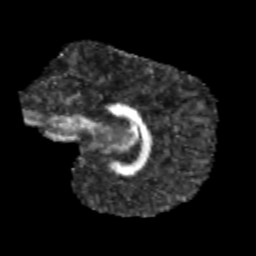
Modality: FA
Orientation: sagittal
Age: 12
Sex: male
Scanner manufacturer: siemens
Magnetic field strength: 3 T
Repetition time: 3.8 s
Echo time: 0.07 s